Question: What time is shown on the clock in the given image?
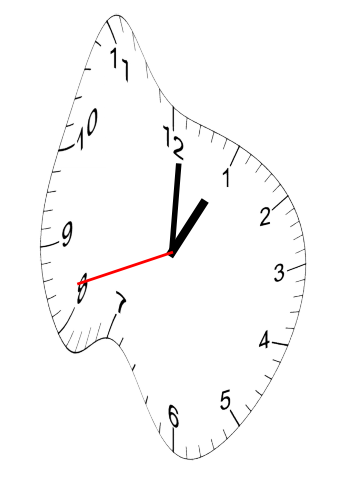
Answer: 01:00:42